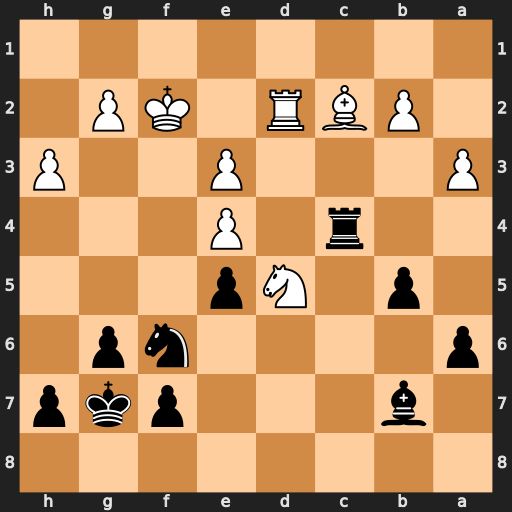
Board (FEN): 8/1b3pkp/p4np1/1p1Np3/2r1P3/P3P2P/1PBR1KP1/8
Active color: b
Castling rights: -
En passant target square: -
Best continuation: Rxc2 Rxc2 Nxe4+ Ke1 Bxd5